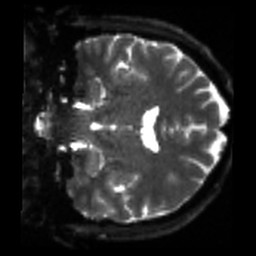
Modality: sbref
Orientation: coronal
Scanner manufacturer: siemens
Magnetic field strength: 3 T
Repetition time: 4 s
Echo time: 0.0594 s